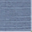
Piece: xx